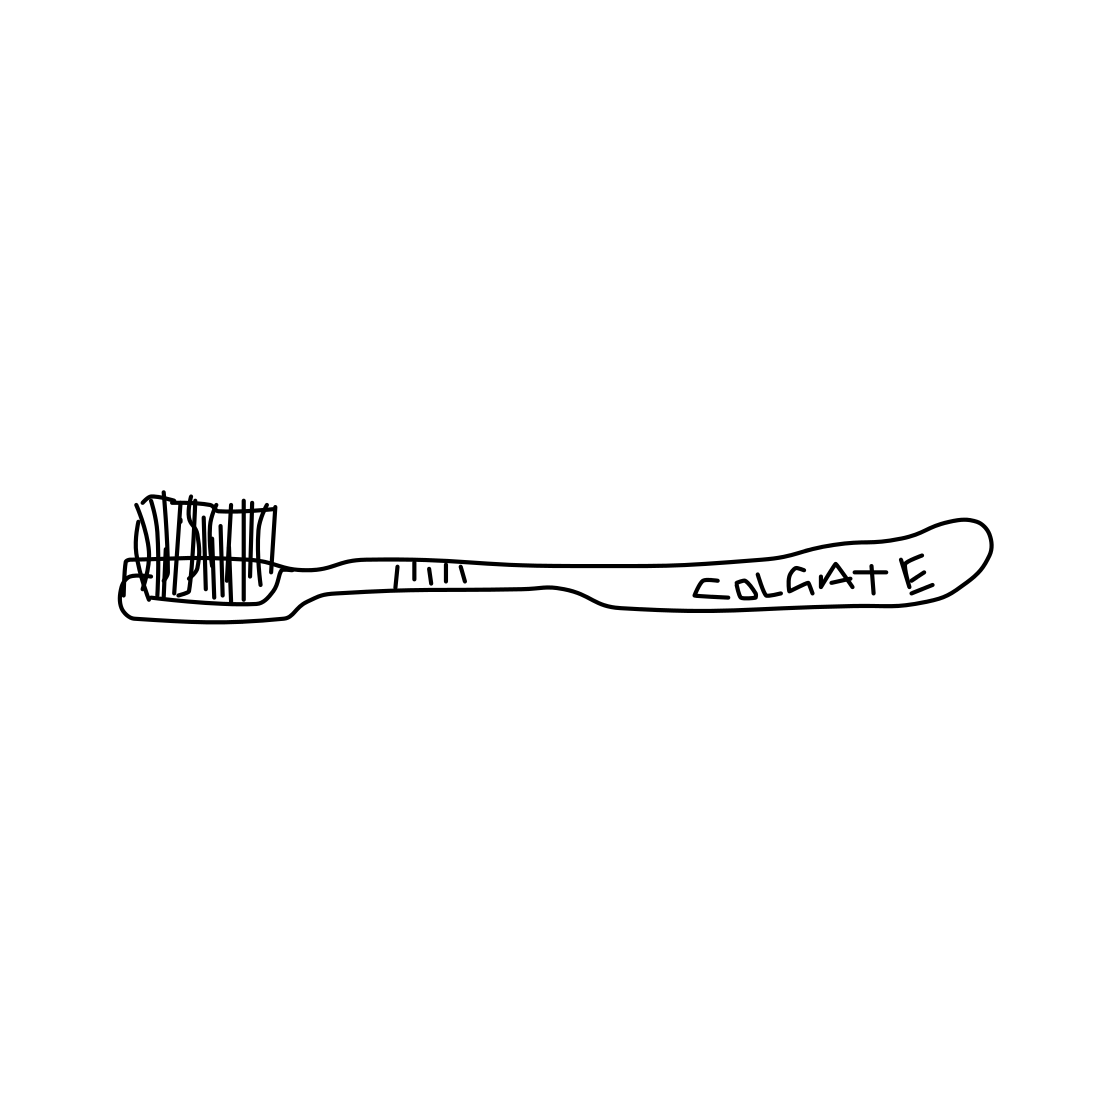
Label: toothbrush